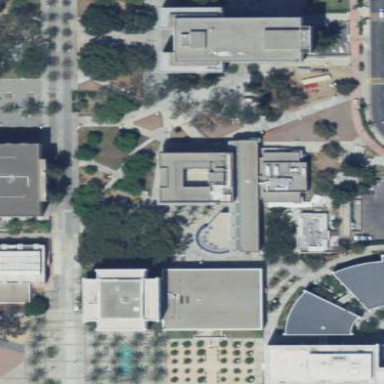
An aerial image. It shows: View of university building.